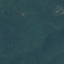
Label: Forest